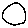
Label: circle